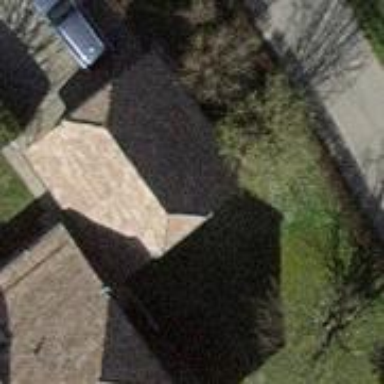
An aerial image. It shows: Garage building.